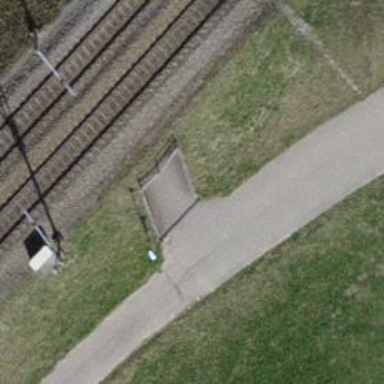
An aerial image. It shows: Asphalt footway that goes through tunnel.